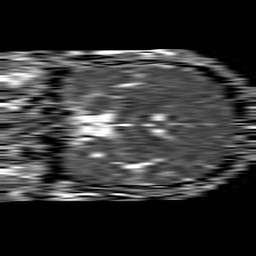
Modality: ADC
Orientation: coronal
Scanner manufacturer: philips
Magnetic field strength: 1.5 T
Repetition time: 4.6 s
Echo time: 0.08631 s